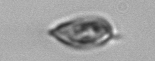
Label: Prorocentrum_triestinum